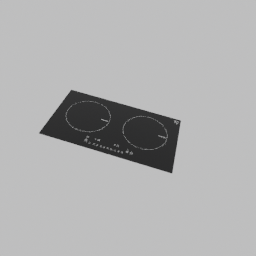
Label: appliances